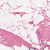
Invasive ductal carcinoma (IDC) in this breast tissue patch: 0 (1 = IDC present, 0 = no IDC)